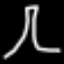
Label: The Eiffel Tower